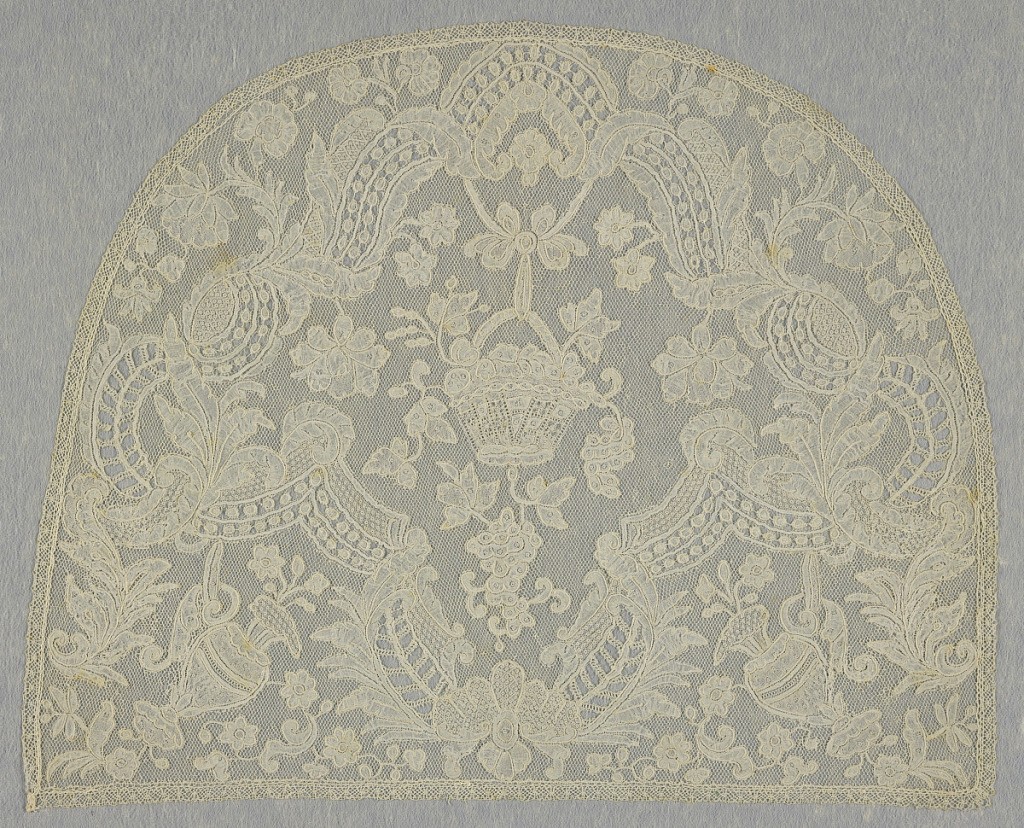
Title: Cap crown
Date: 1740–55
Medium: linen Technique: bobbin lace, Brussels style
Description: Cap crown with a flower basket in center suspended from a ribbon that is attached to an elaborate framework, with pitchers in the two lower corners.